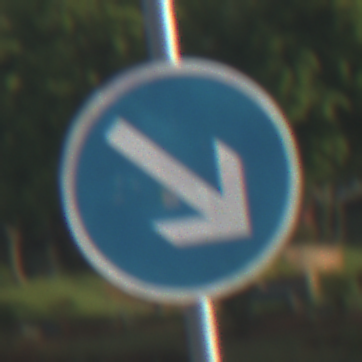
Verkehrszeichen: VorgeschriebeneVorbeifahrtRechts
Umgebung: Outdoor, Suburban
Tageszeit: SunriseSunset
Wetter: PartlyCloudy
Licht: Natural
Jahreszeit: NotSpecified
Kontrast: HighContrast